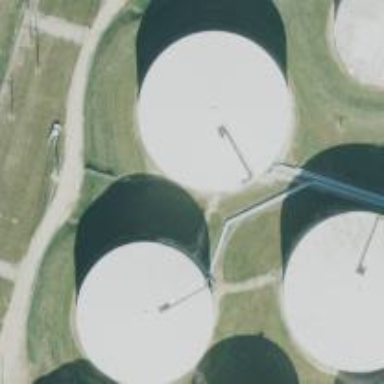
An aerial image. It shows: Storage tank that is man-made.